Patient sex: F
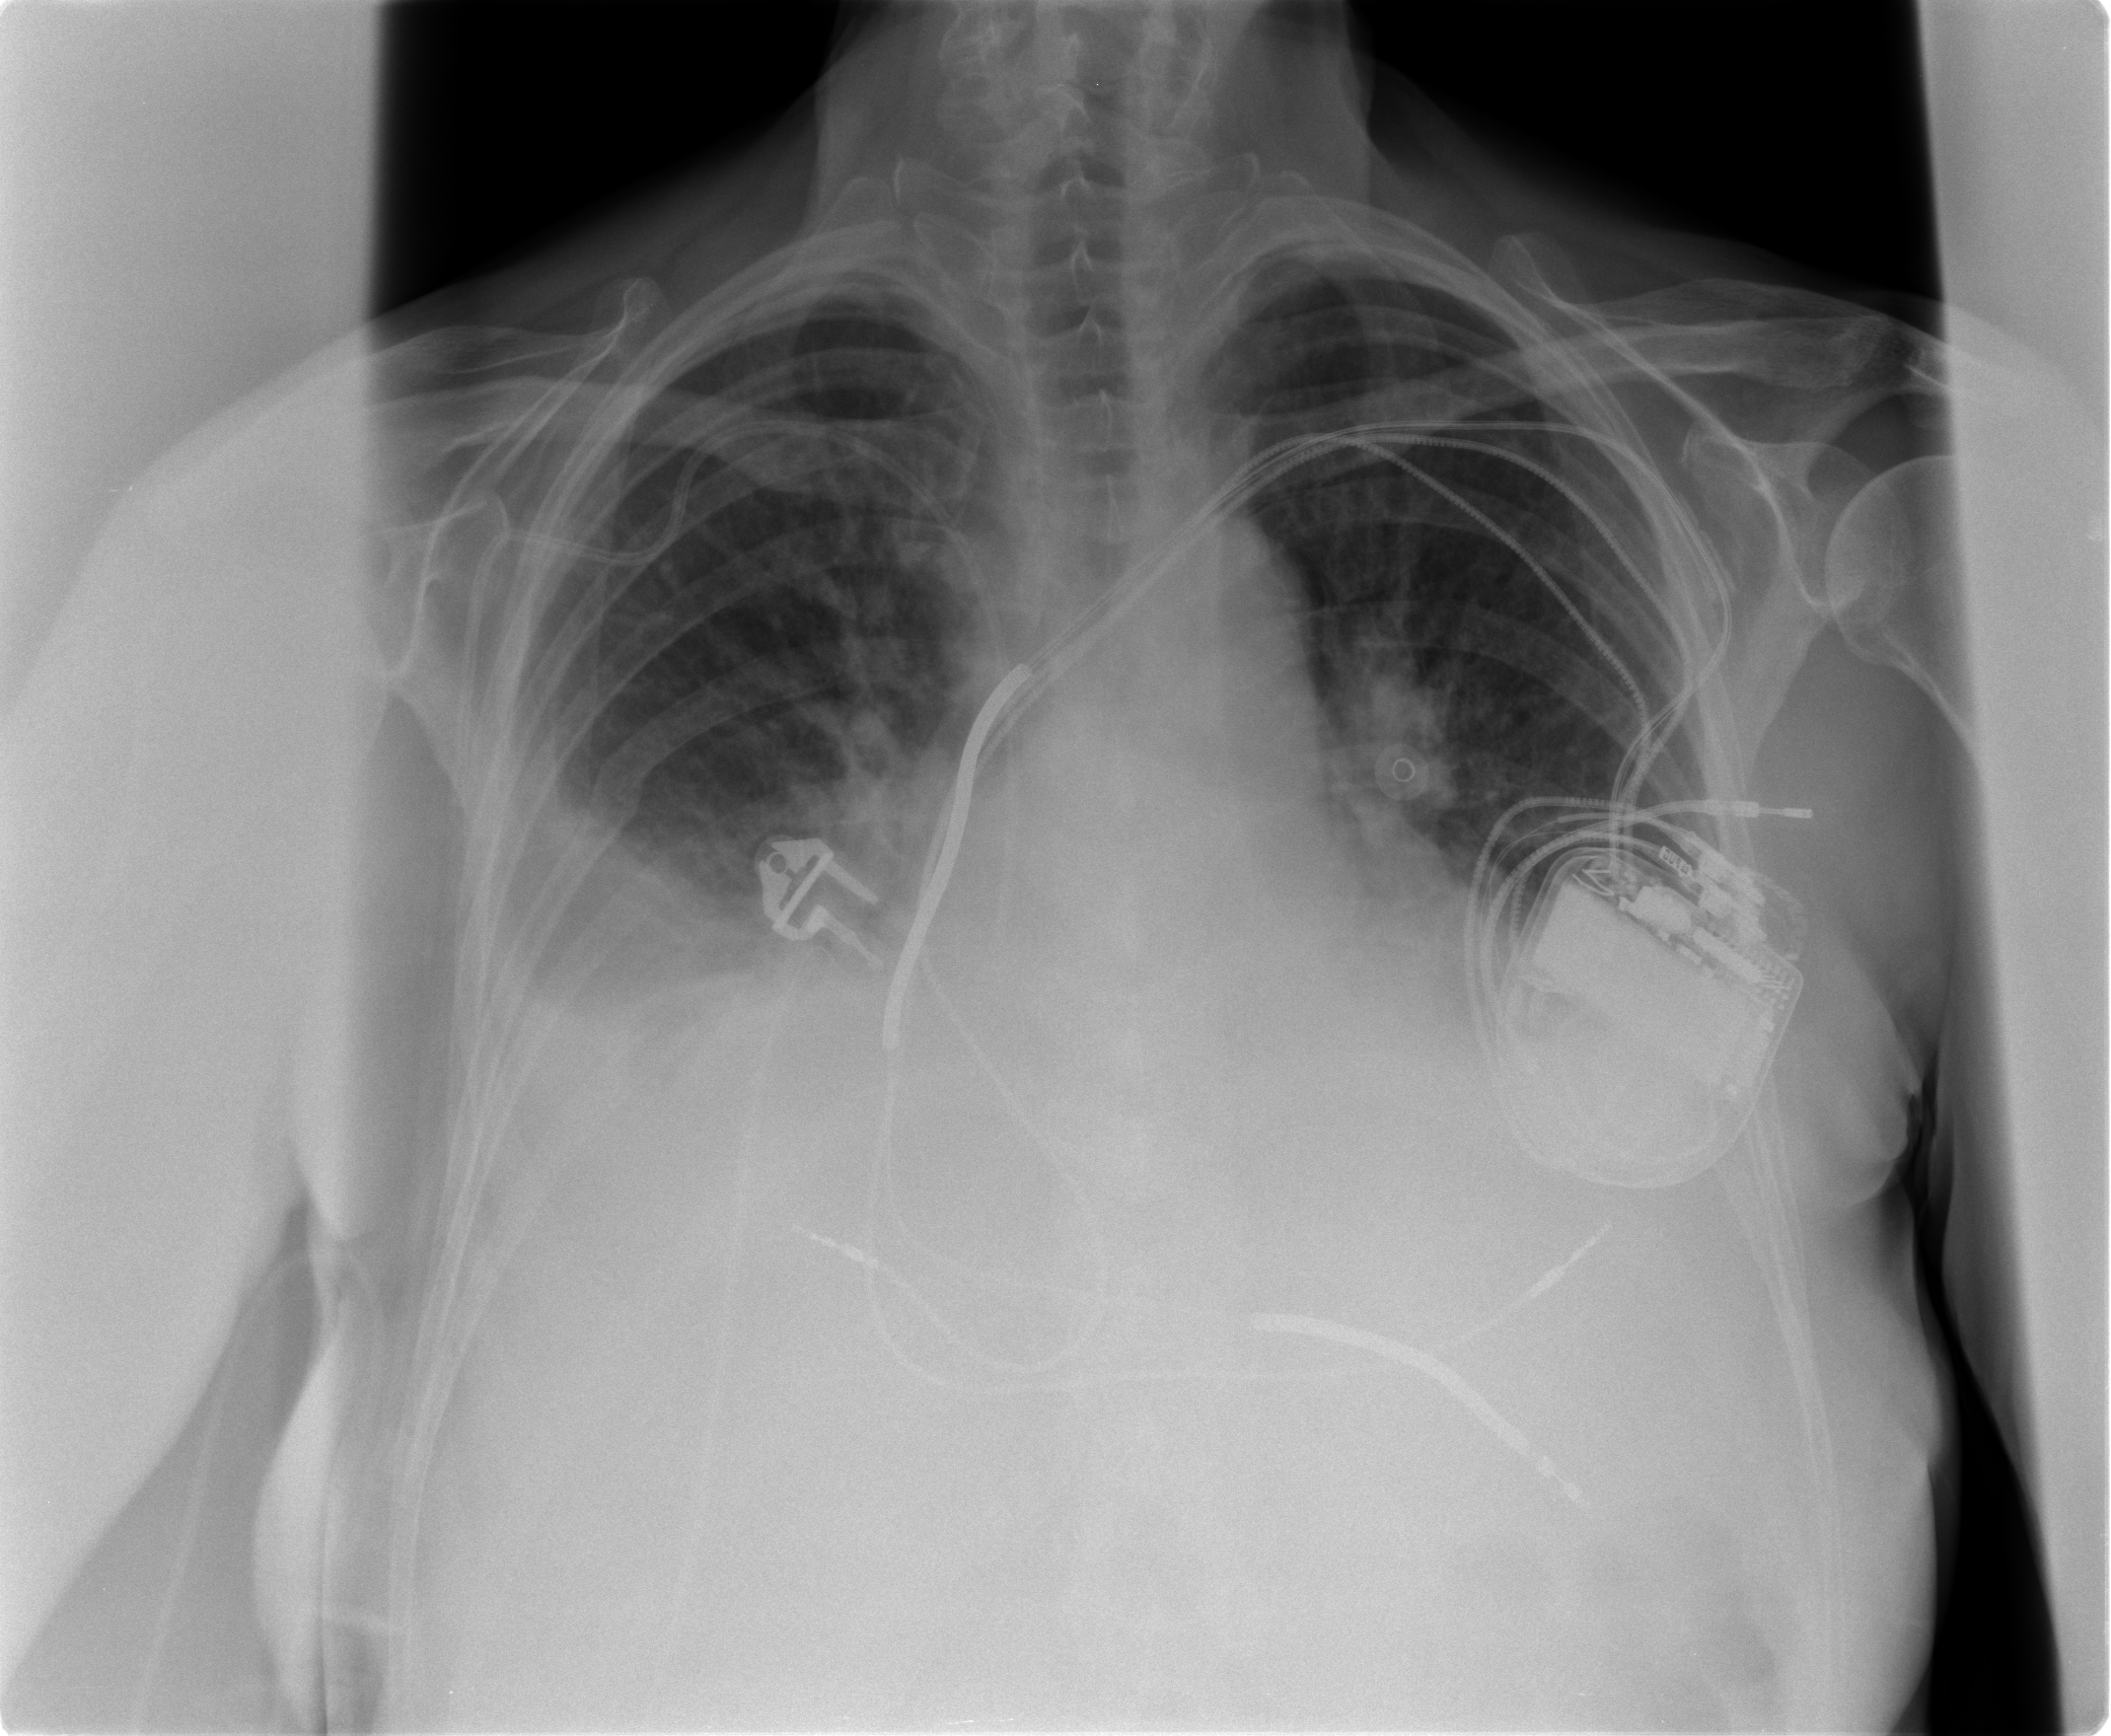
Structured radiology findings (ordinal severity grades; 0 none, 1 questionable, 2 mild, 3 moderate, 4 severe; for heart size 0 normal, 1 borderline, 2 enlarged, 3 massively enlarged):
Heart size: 2
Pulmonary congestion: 2
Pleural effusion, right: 2
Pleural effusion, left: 2
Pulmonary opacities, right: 0
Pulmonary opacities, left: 0
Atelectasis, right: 2
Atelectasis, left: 2